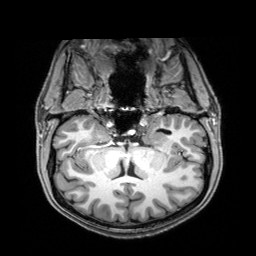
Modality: T1w
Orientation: sagittal
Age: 25
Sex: female